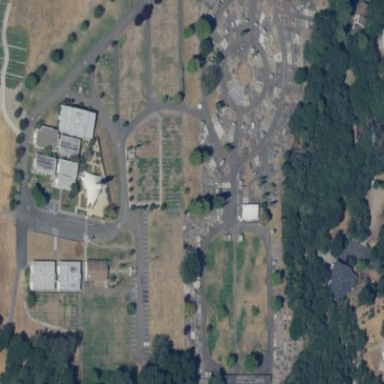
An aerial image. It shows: Cemetery.